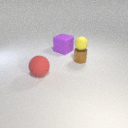
large red rubber sphere to the left of small brown metal cylinder